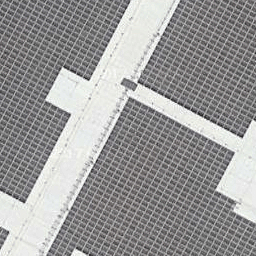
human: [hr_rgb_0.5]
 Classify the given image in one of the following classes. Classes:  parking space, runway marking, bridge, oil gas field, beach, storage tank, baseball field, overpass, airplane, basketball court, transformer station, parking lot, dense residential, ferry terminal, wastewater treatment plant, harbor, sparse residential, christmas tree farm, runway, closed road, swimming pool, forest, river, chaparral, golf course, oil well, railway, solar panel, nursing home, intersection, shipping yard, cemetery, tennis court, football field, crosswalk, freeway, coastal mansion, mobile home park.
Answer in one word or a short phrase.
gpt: solar panel